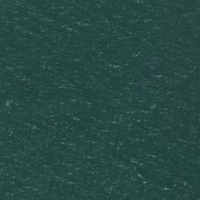
EUNIS habitat code: 14
Species observed at this site:
Chlidonias niger